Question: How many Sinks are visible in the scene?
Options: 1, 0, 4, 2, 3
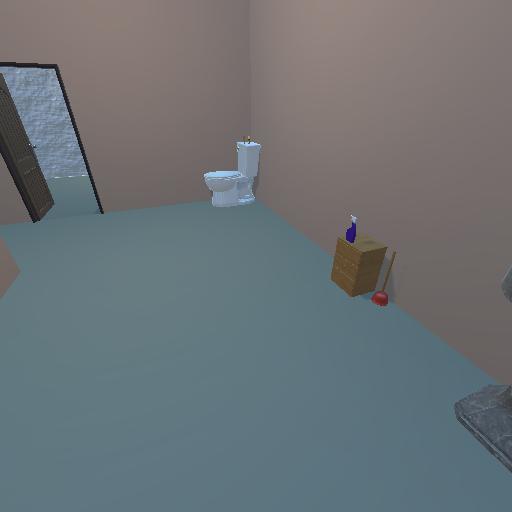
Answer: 1